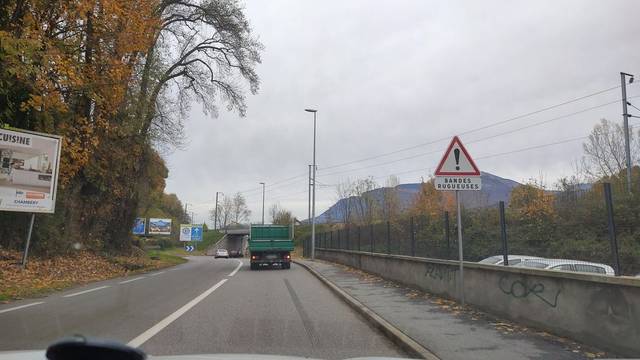
Region: France
Coordinates: 45.55, 5.89